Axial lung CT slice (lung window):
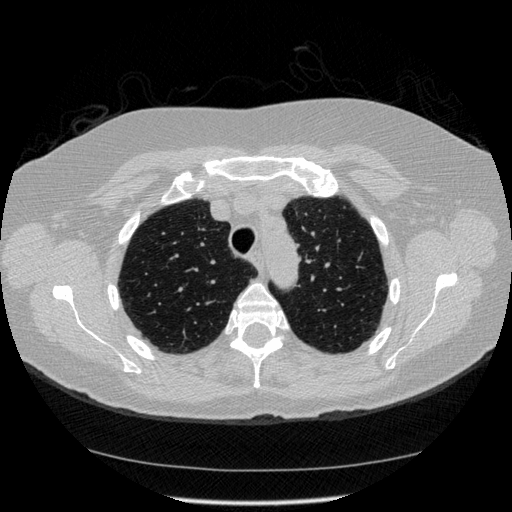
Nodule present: no